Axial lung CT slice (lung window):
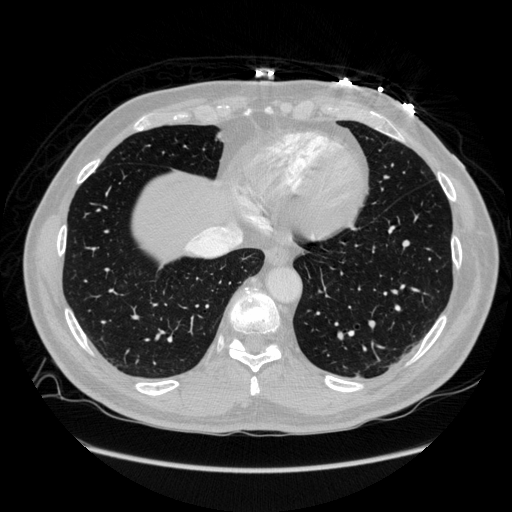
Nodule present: no